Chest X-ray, PA view. Patient: 38 years old, sex F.
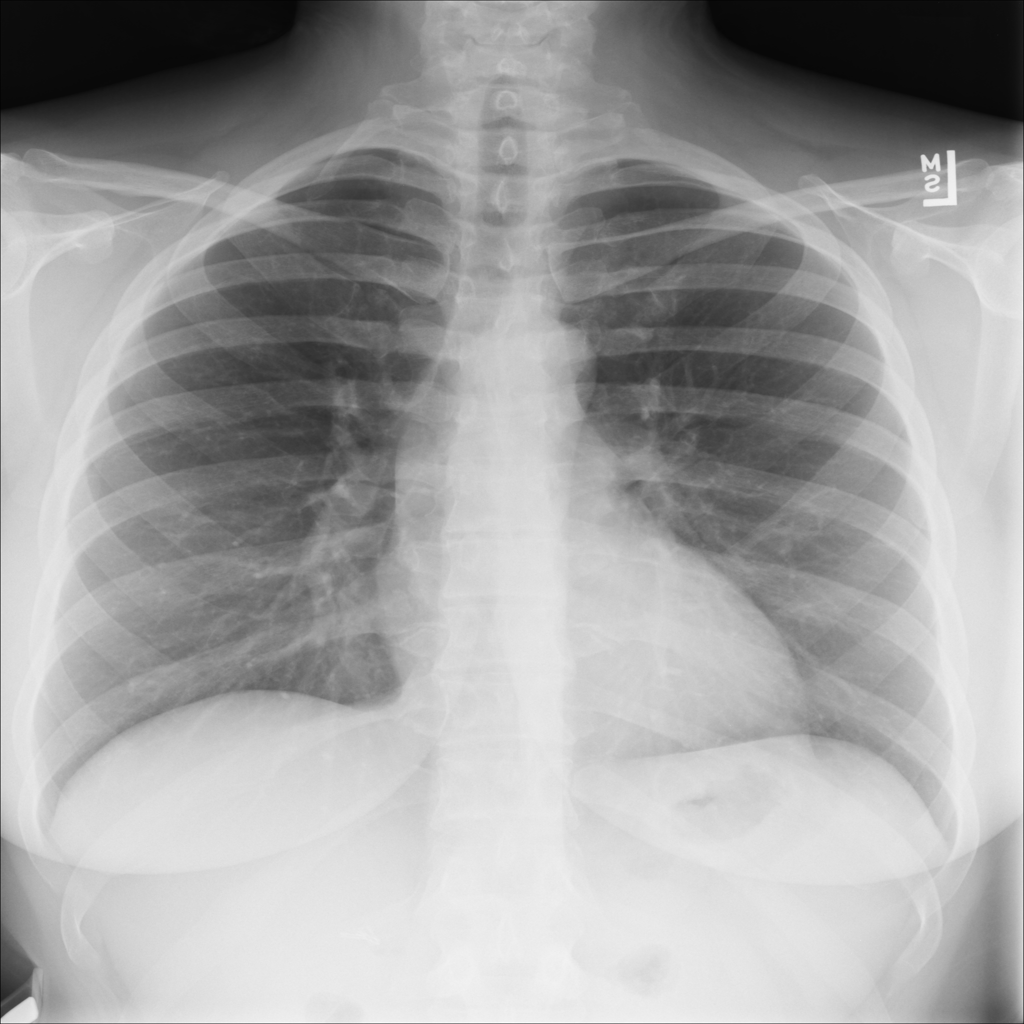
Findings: No Finding